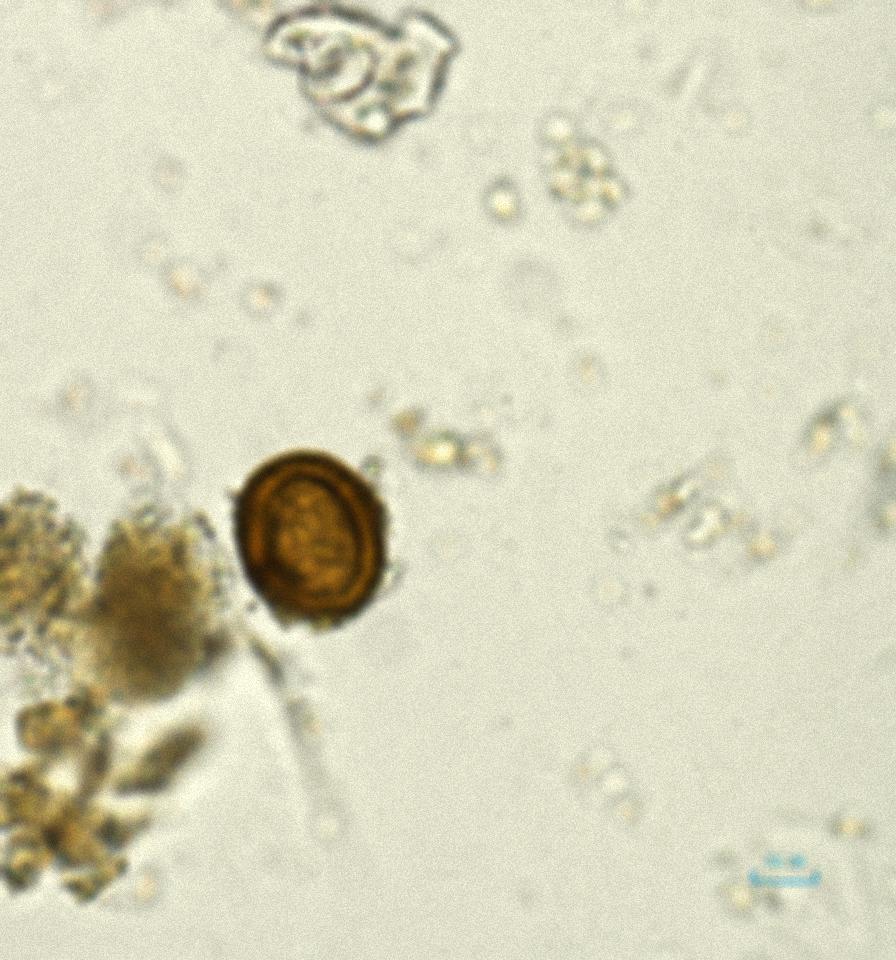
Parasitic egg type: Taenia spp. egg